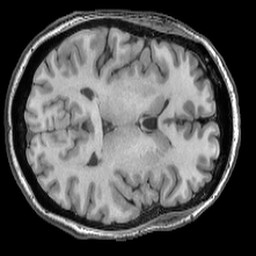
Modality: T1w
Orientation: axial
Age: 47
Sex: female
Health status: ill
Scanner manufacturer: ge
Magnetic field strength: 3 T
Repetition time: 0.008164 s
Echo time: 0.003184 s